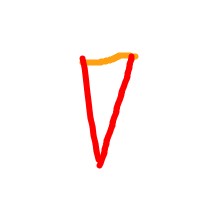
Shape: triangle